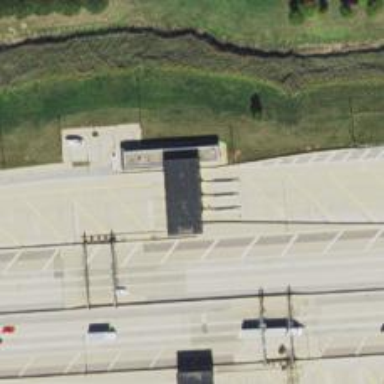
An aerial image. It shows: Toll gantry on the road.